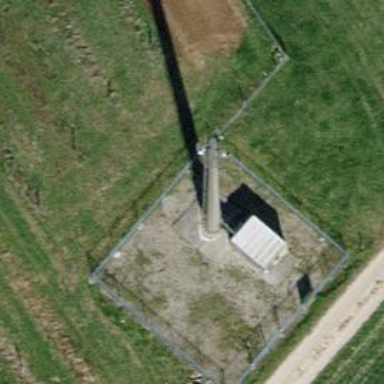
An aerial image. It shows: Man-made mast used for communication purposes.